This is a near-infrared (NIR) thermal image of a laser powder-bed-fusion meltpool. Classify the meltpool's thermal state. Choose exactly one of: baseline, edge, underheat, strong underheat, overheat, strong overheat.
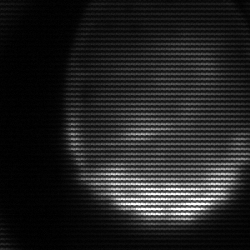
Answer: edge